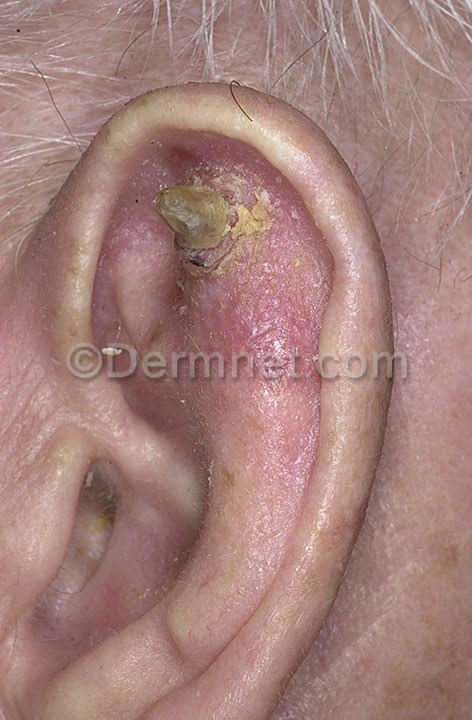
Disease: Actinic Keratosis Basal Cell Carcinoma and other Malignant Lesions